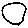
Label: circle